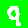
Digit: 9